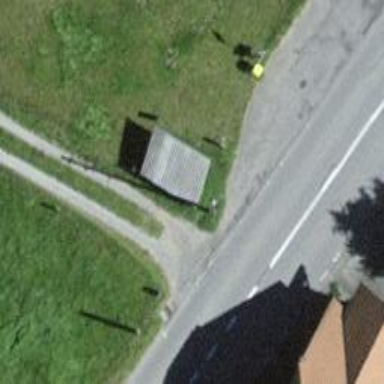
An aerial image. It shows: Bicycle parking shed.